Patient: sex M, age 46
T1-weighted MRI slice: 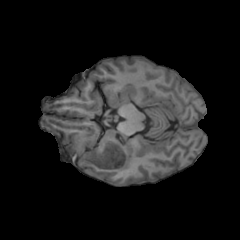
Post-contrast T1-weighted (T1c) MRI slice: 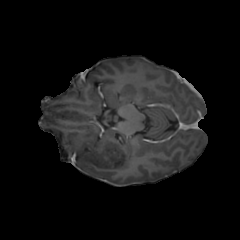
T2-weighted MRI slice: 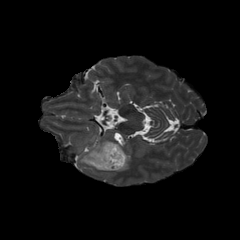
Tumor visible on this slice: yes
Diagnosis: Oligodendroglioma, IDH-mutant, 1p/19q-codeleted
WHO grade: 2